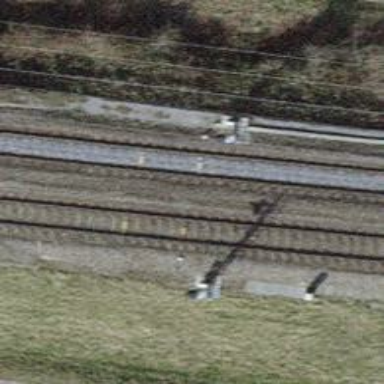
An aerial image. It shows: Railway signal.